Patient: sex F, age 26
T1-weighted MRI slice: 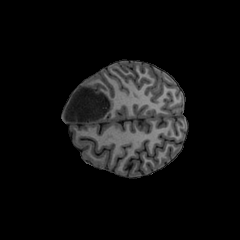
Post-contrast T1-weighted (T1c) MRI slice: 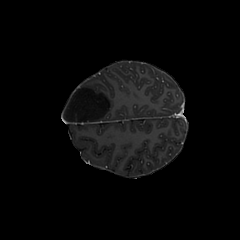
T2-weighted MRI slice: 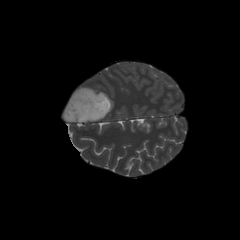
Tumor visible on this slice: yes
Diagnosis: Astrocytoma, IDH-mutant
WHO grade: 3